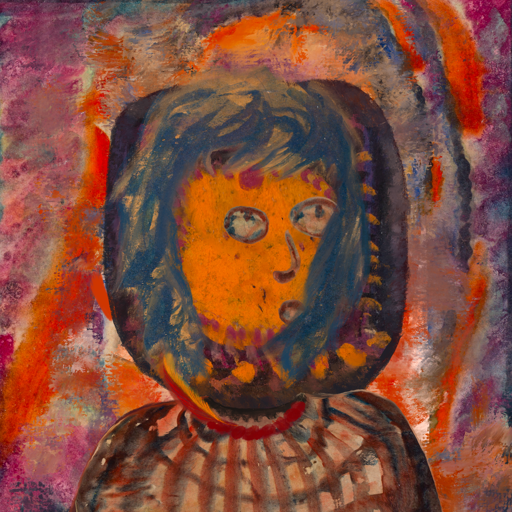
Background: Experience, Head And Neck Side: Doll_w_Hair, Face Side: Orphan, Bust: Orphan, Hair Side: In_The_Sun, Head Accessory: Blank, Second Necklace: Blank, Necklace: Pipe, Baby: Blank